Question: We are migrating Access forms/Access Database to Access forms/SQL database.
I have a problem mimicking the validation happening in access.
When the user is entering a new record and skips a required field and tries to save in access it shows a messagebox saying that some field is required (validation rule)
The problem for me though is that the same scenario raises a SQL exception for me for about the missing field..although i have a validation rule in place.
The Validation rule doesn't work unless you move to that field first THEN try to escape from it or save. But it doesn't work if you for example 1)Start a new record 2)type something in the first field 3)press down arrow to save record
How can i do validation on whole row (pref without having to resort to writing code)
Example is shown in next screenshot, the last column displayed should have a value but the validation, which is there, is not enforced unless you specifically go to that field then type something wrong.
As you can see the last 2 records have been saved without validation.

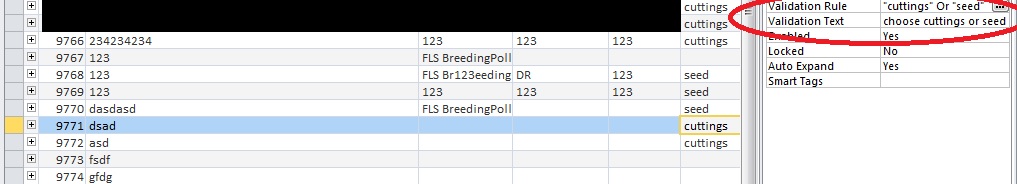
Answer: You need to appreciate the difference between Access and SQL Server.
- -
What you have gone from is a 1-tier solution to a 3-tier solution, the tiers being User Interface Layer (Access) - Business Logic Layer (Access/SQL Server?) - Data Layer (SQL Server). Data validation needs to happen at each of those layers for each piece of information.
I suggest that you read up on multi-tier applications.
With respect to your particular problem - if the choice is only between "cuttings" and "seed" then this should be controlled by a foreign key relationship to a new table rather than using a text field. Your UI can use this to generate a combo-box selection which prevents invalid data getting in and the FK relationship would reject it even if it happened. Changes to business logic (e.g. allowing "sapling") could be accommodated by simply adding a record to the FK table.